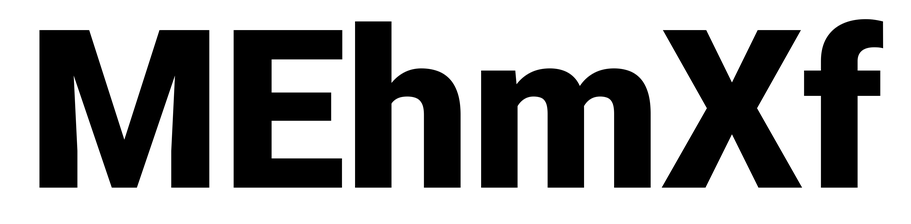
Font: Roboto_Black